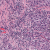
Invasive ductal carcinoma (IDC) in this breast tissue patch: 1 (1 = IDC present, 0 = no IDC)